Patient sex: M
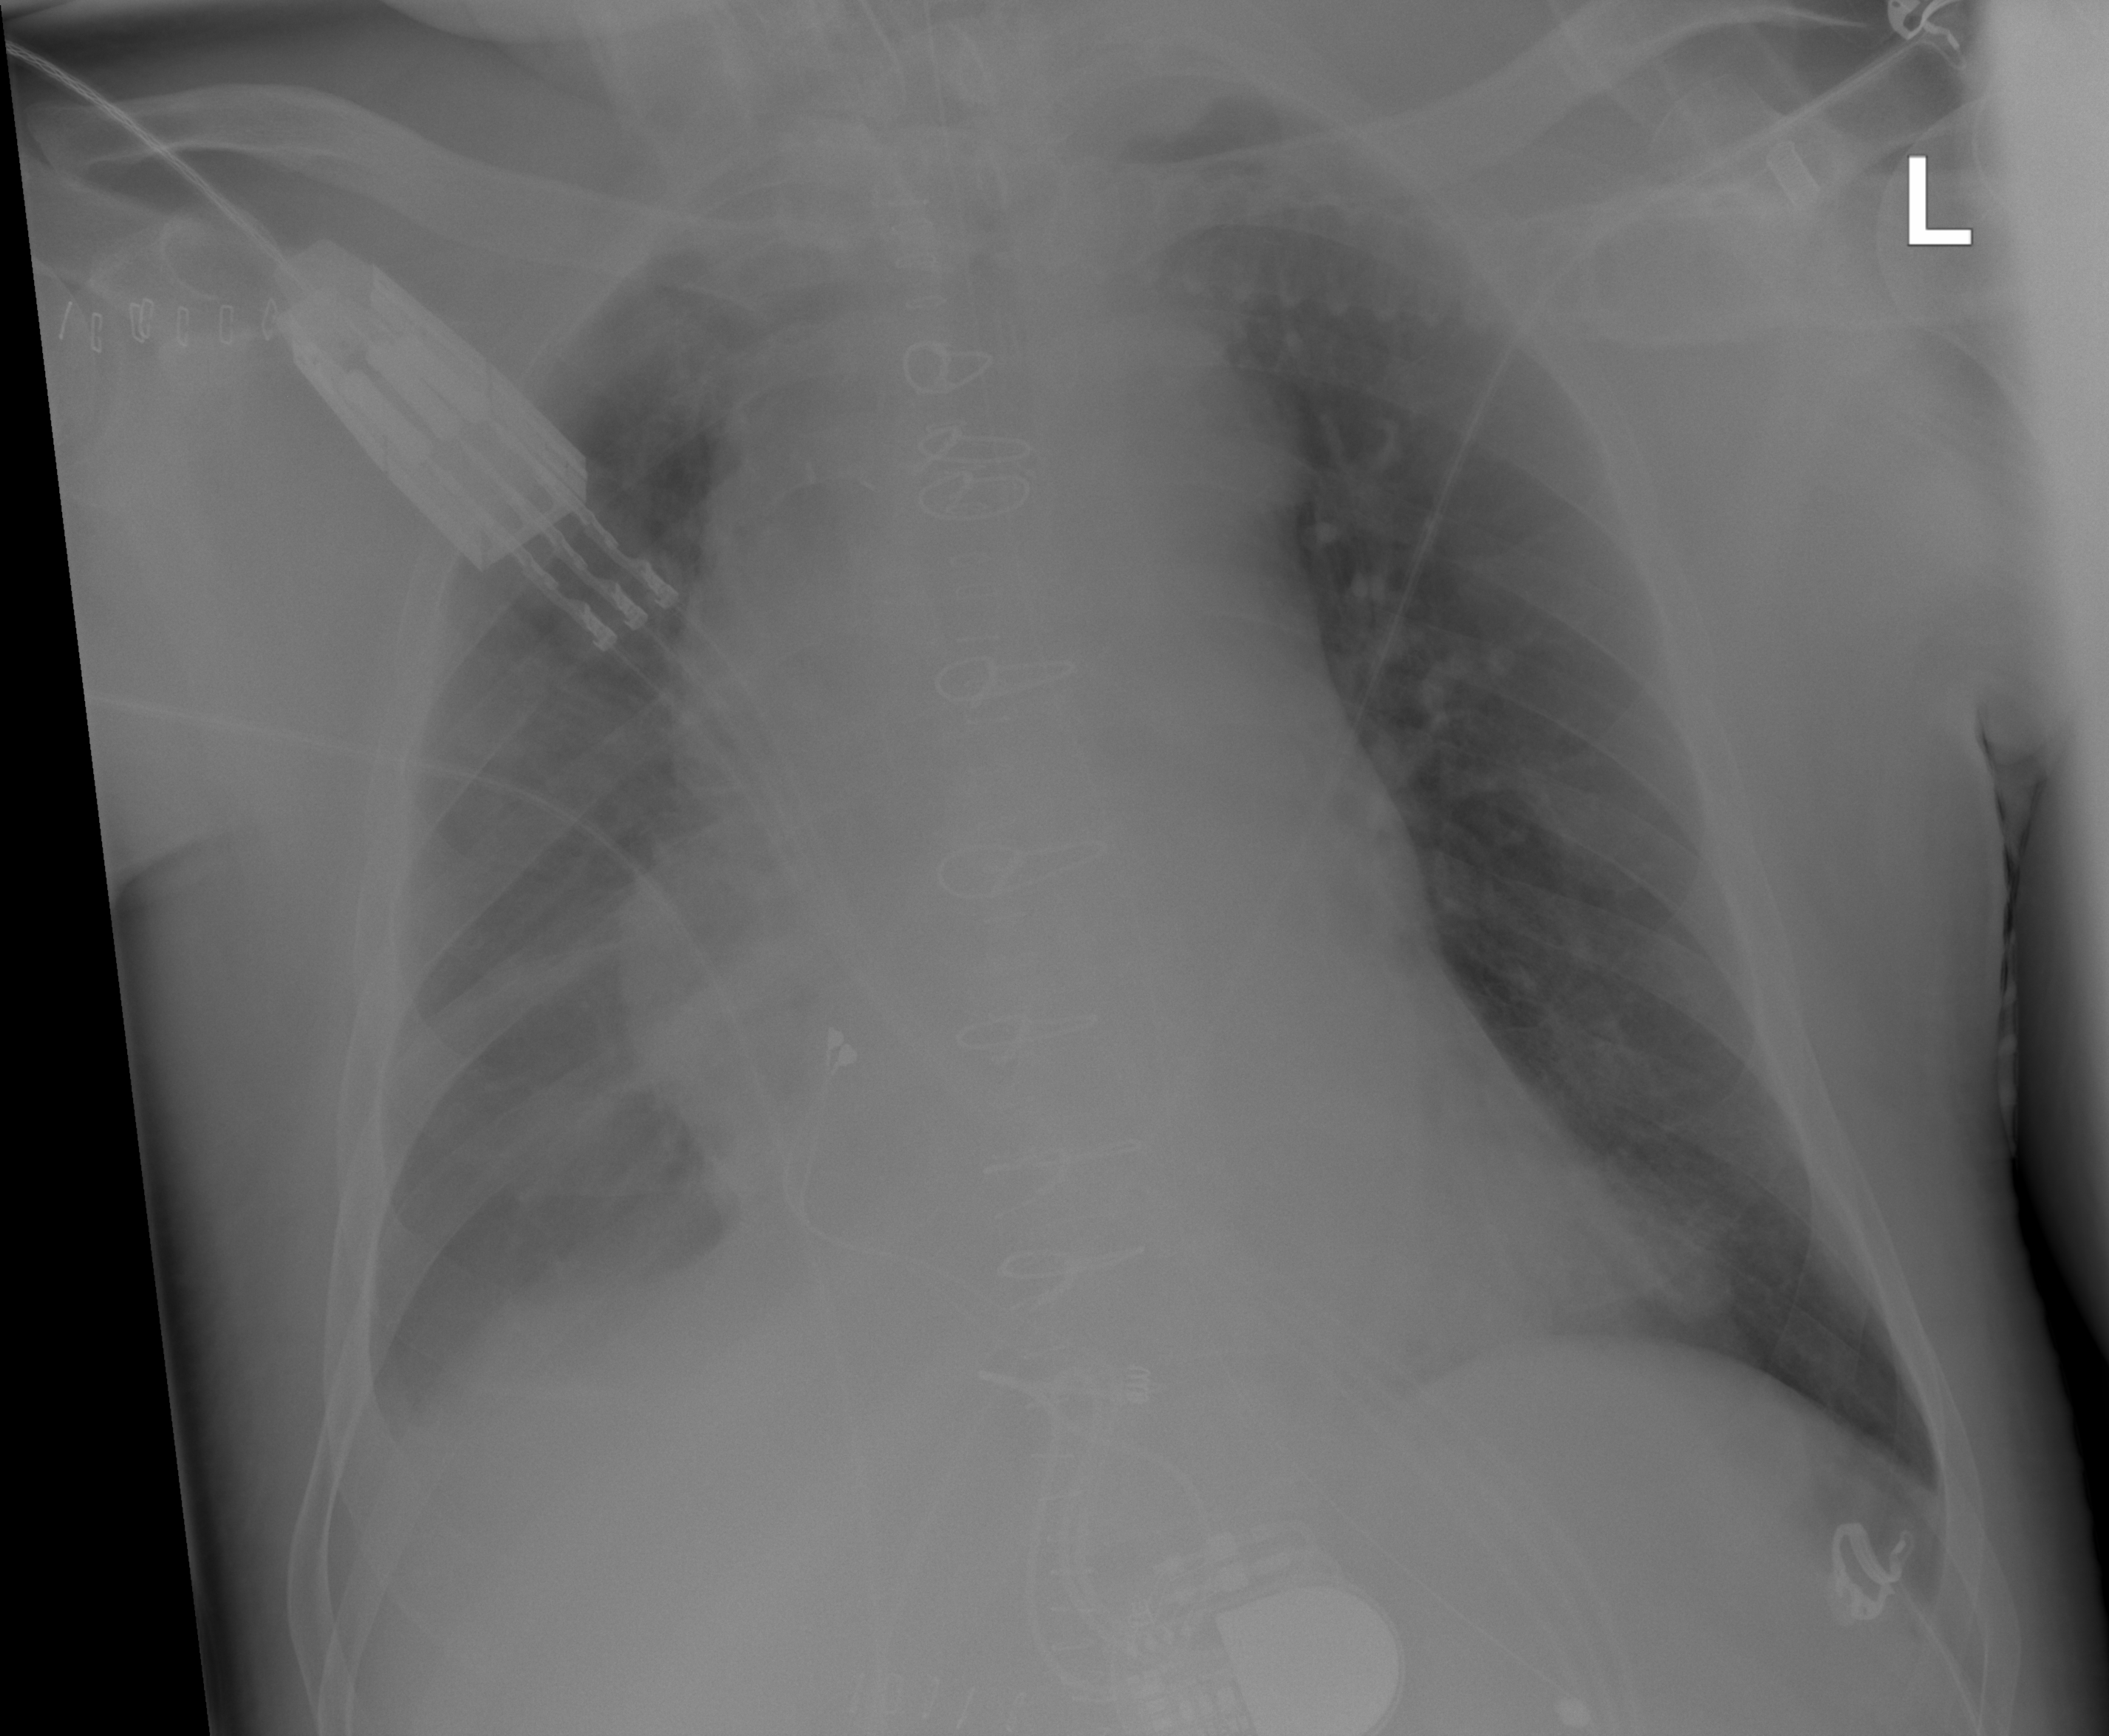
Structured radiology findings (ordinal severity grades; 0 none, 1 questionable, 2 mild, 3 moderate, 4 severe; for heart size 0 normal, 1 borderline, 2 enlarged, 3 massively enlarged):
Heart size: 1
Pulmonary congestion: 2
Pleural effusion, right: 2
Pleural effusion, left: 0
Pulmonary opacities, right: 2
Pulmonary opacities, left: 0
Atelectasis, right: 2
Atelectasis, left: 2